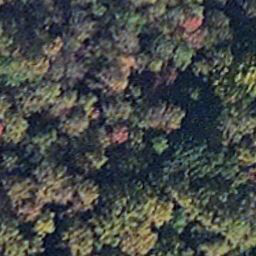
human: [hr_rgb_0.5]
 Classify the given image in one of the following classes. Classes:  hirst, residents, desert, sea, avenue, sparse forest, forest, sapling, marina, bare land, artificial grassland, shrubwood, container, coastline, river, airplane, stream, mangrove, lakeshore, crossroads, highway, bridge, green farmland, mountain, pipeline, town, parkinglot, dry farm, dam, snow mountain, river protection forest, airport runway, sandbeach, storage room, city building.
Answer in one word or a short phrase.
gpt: mangrove